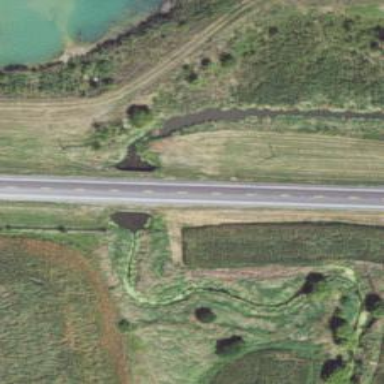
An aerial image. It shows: Culvert tunnel.